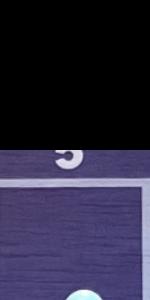
Label: Empty